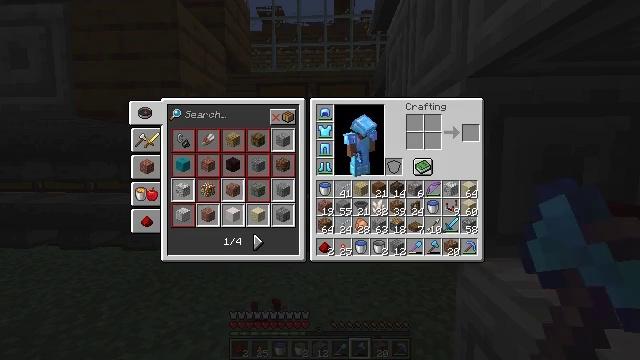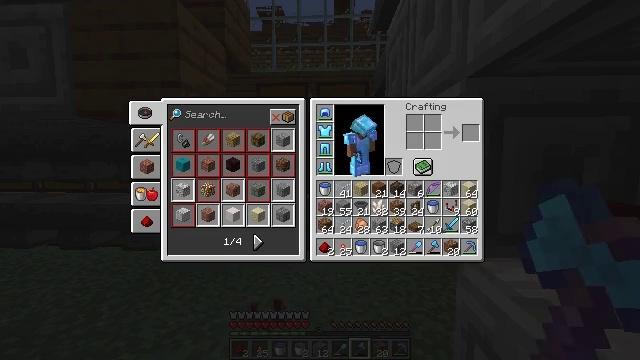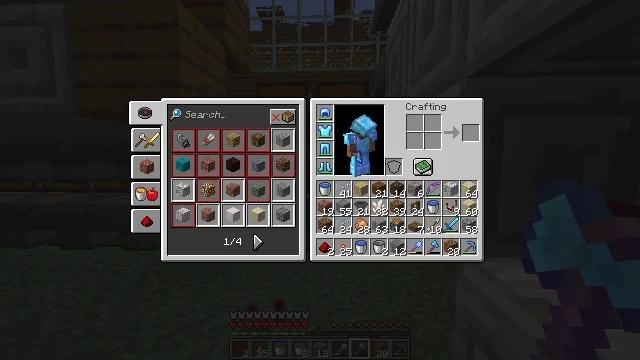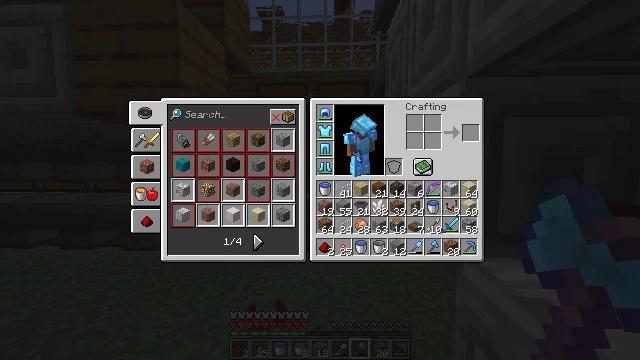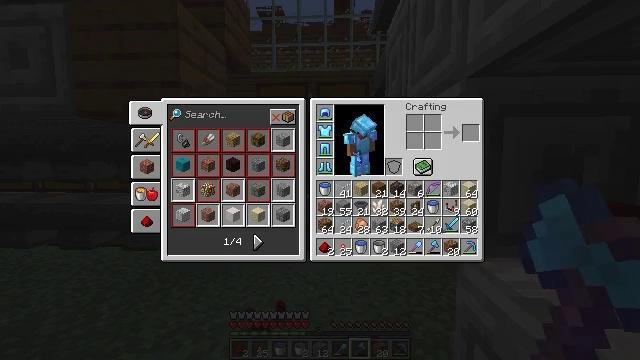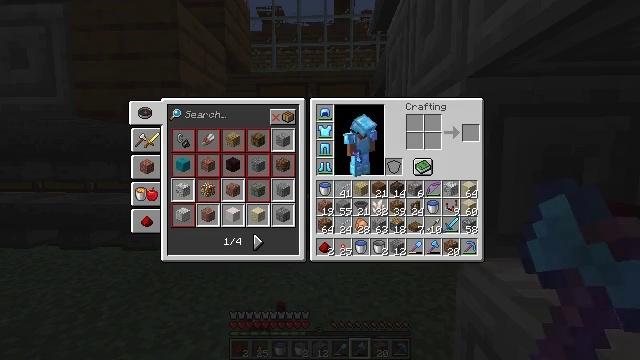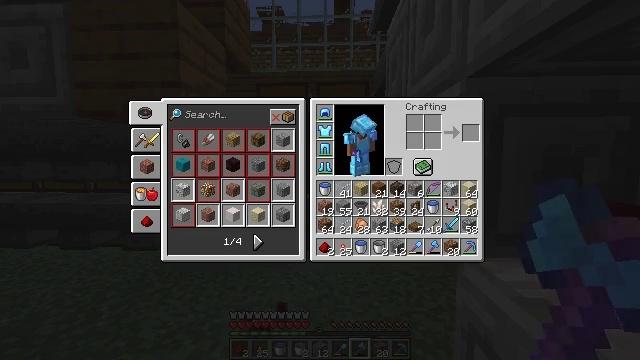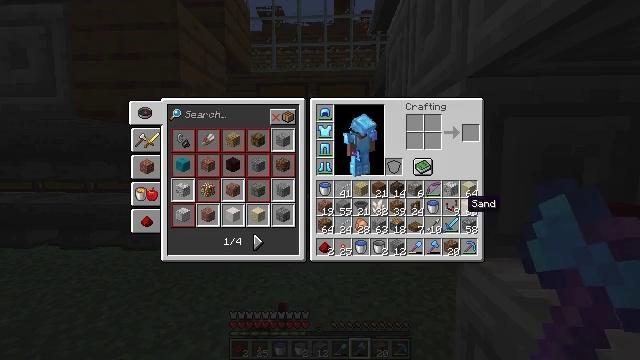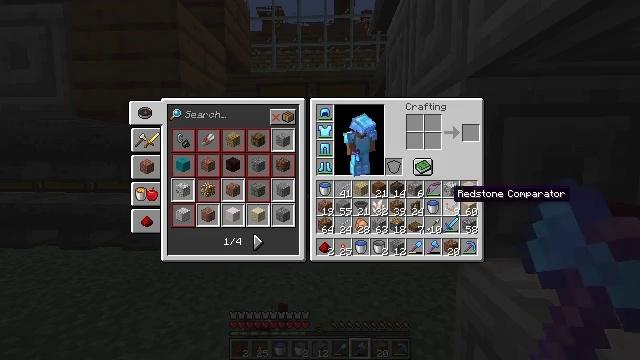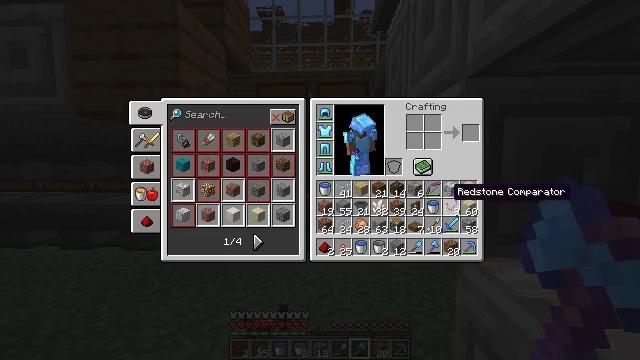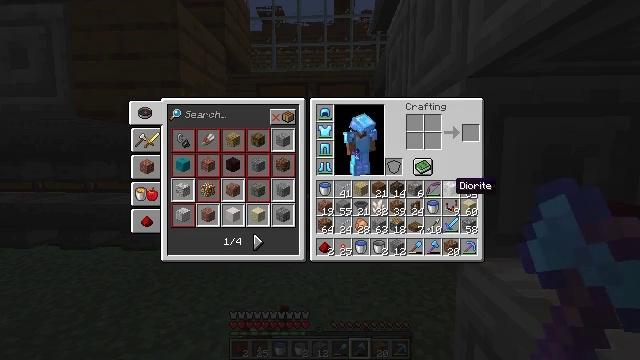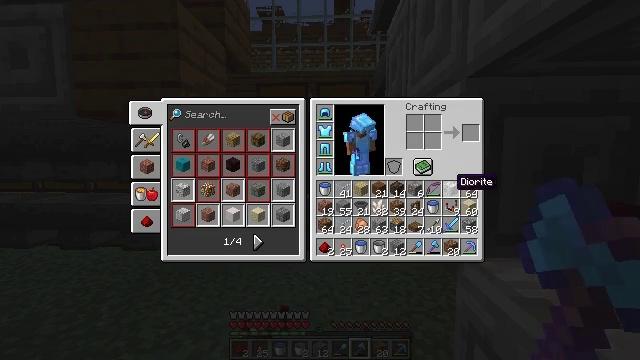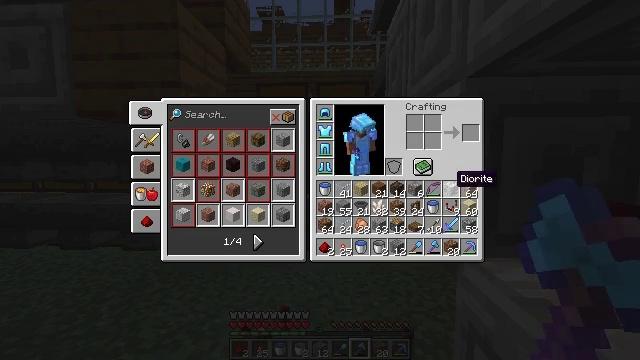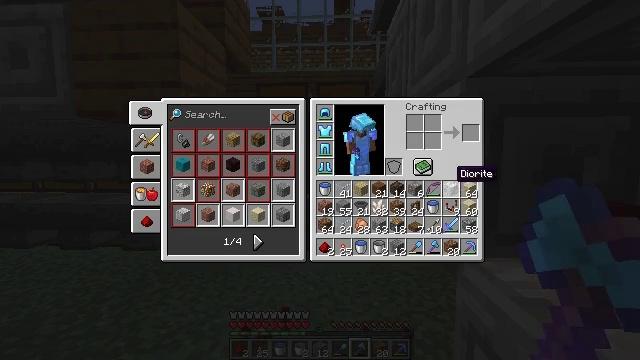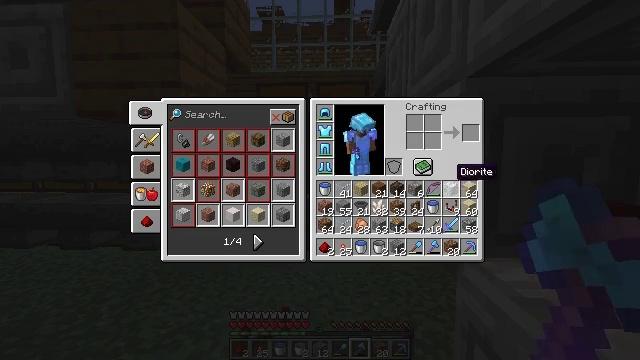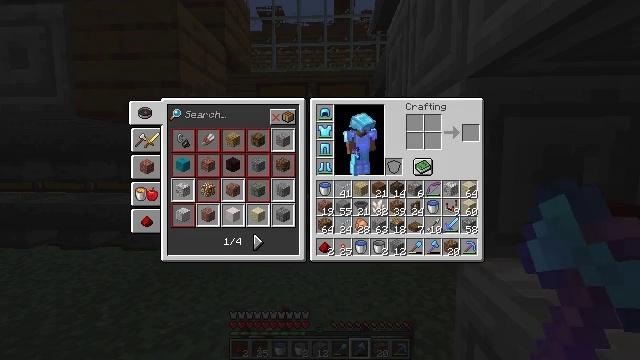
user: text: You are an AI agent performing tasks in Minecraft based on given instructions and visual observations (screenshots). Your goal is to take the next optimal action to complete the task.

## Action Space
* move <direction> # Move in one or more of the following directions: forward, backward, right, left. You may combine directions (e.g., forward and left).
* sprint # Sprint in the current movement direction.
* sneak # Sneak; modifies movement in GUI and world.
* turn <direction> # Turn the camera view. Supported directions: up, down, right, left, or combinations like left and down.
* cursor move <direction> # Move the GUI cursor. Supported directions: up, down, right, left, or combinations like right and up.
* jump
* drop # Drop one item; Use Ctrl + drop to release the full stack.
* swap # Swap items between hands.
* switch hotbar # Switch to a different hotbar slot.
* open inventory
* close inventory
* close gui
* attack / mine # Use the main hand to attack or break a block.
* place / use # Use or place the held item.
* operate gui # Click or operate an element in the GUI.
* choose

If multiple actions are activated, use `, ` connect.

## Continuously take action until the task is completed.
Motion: motion action
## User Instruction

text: Drop birch planks.
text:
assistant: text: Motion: open gui
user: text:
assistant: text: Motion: cursor move left and up
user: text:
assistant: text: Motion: no_op
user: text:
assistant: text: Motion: no_op
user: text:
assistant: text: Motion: cursor move left and up
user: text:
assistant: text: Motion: cursor move left and up
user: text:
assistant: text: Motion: cursor move left and up
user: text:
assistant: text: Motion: cursor move left and up
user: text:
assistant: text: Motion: no_op
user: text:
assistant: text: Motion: no_op
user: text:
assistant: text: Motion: no_op
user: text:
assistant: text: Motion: no_op
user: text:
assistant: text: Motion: no_op
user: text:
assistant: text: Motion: no_op
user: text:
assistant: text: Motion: no_op
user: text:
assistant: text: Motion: no_op
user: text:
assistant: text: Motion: no_op
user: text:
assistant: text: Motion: no_op
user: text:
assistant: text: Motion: operate gui
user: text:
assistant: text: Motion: operate gui
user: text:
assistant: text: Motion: operate gui
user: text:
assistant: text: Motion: no_op
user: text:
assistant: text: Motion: no_op
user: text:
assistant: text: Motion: no_op
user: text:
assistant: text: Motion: no_op
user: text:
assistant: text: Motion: no_op
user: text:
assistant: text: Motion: no_op
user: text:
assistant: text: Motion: no_op
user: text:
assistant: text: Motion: no_op
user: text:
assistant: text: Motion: no_op